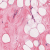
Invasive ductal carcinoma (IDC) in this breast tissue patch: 0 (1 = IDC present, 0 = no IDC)